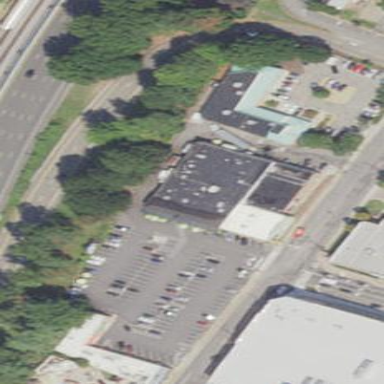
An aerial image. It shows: Retail building housing supermarket.